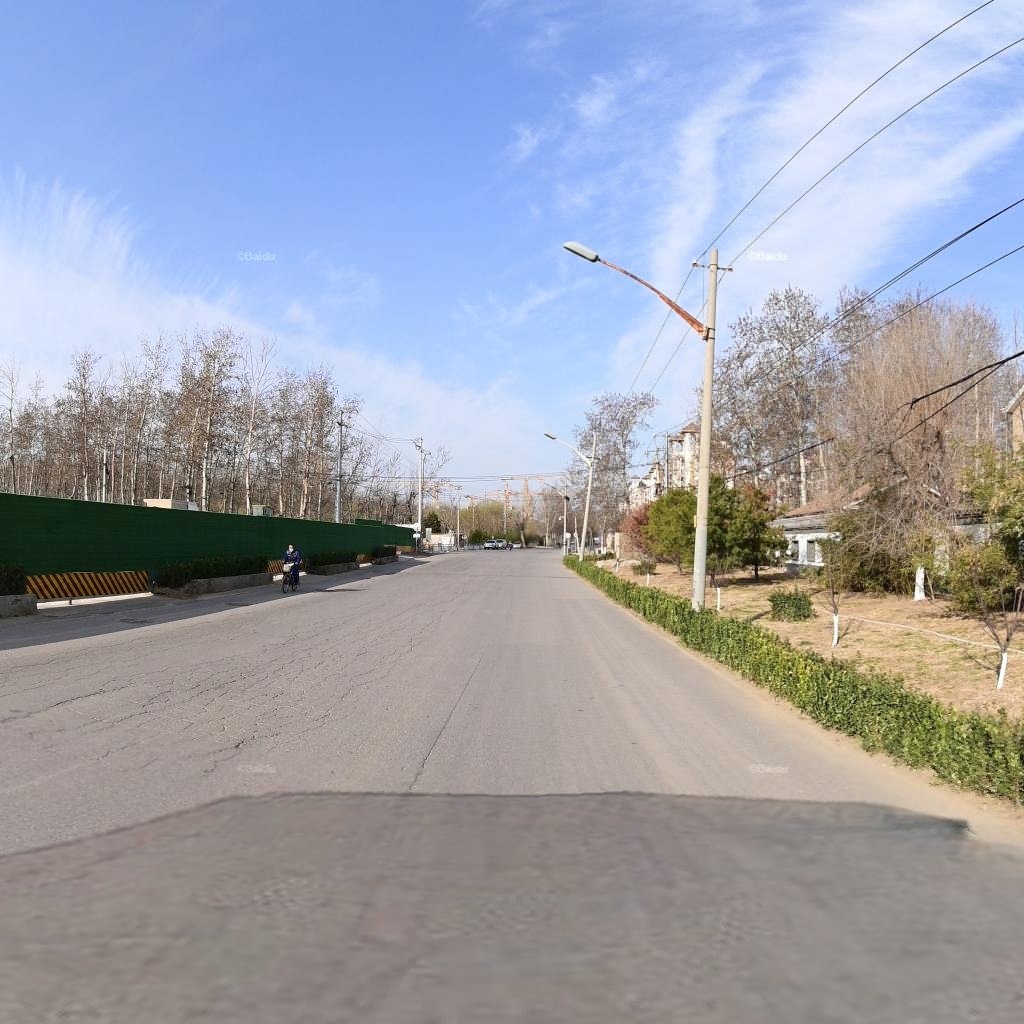
Region: Chaoyang
Road damage annotations: longitudinal crack, alligator crack